Question: I have a question on how to best accomplish auto incrementation in Excel.
In my sheet, I have two Columns - Column A, which is my ID, and Column E, which is my Workstream (Columns B-D were hidden for ease of read). The Workstream column is a drop-down and contains multiple values.

Currently, my ID column (Column A) is based on the following formula:
(My data starts in Row 17)
=IF(E17="","",E17 & "-000-"& TEXT(ROW()-16,"000"))
Here's where it gets tricky for me. I will explain it as best as I can.
What I'm looking to do is alter my formula (or maybe use VBA?) to auto increment, based upon if a value exists in Column A.
If Column A already contains WM-000-001 in Row 17, and a user selects the WM option from the drop-down in Column E, in say Row 19, Column A will automatically populate WM-000-002 in Row 19.
I've also been trying to accomplish the same thing in VBA using Worksheet_Change(ByVal Target As Range), but am still running into a roadblock, as I'm not sure how to correctly code the formula.
If there is an easier way to accomplish this, or if anyone could nudge me in the right direction, it would be much appreciated!
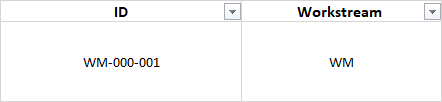
Answer: Use COUNTIF() to do the numbering:
'''
=IF(E17="","",E17 & "-000-"& TEXT(COUNTIF($A$1:A16,E17&"-*")+1,"000"))
'''
<URL>